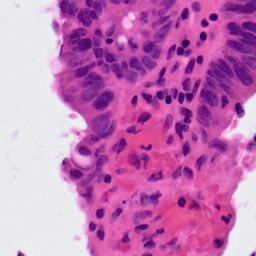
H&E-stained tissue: Colon